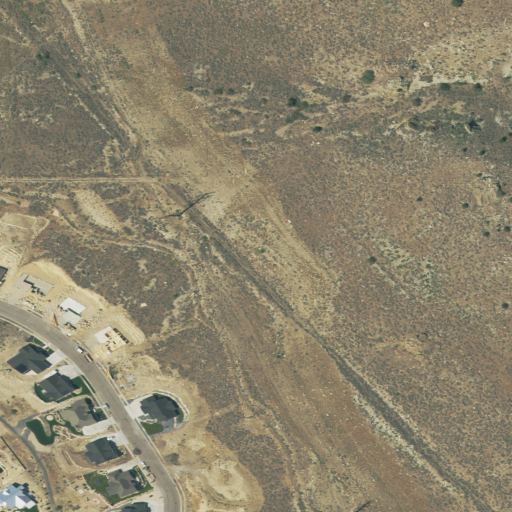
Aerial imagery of valley in Utah named Kotter Canyon containing shrub, medium intensity development, open development, low intensity development, and high intensity development